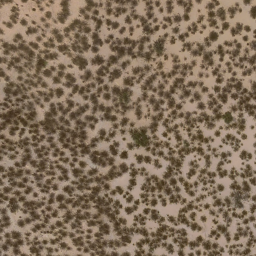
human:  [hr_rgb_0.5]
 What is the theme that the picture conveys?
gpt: chaparral